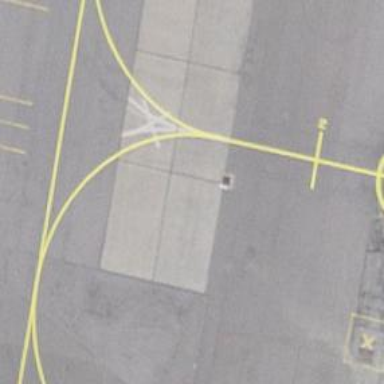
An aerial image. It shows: Image of taxiway at airport.